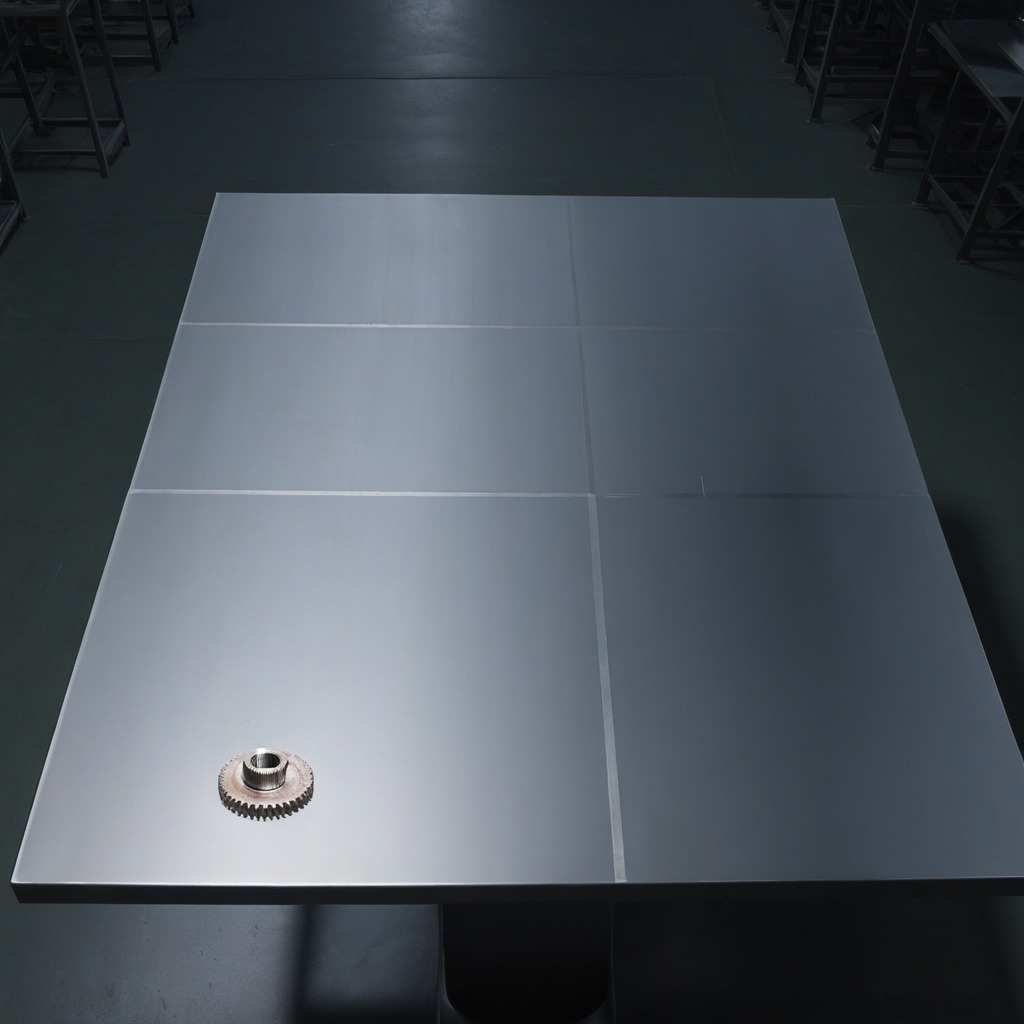
A steel gear with teeth is lying on the tabletop.